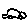
Label: car